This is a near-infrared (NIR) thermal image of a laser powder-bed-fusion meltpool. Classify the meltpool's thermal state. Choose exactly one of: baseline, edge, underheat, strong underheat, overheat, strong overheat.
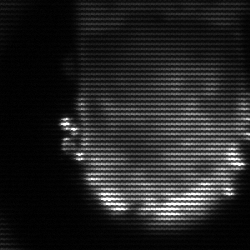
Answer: baseline